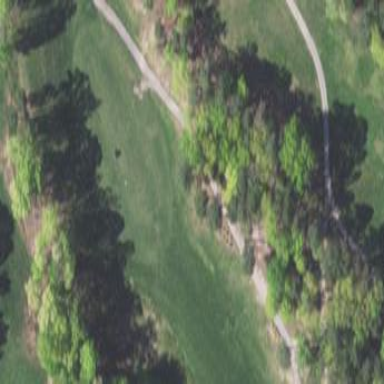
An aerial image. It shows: Grassy area designated as golf fairway.